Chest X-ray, AP view. Patient: 44 years old, sex F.
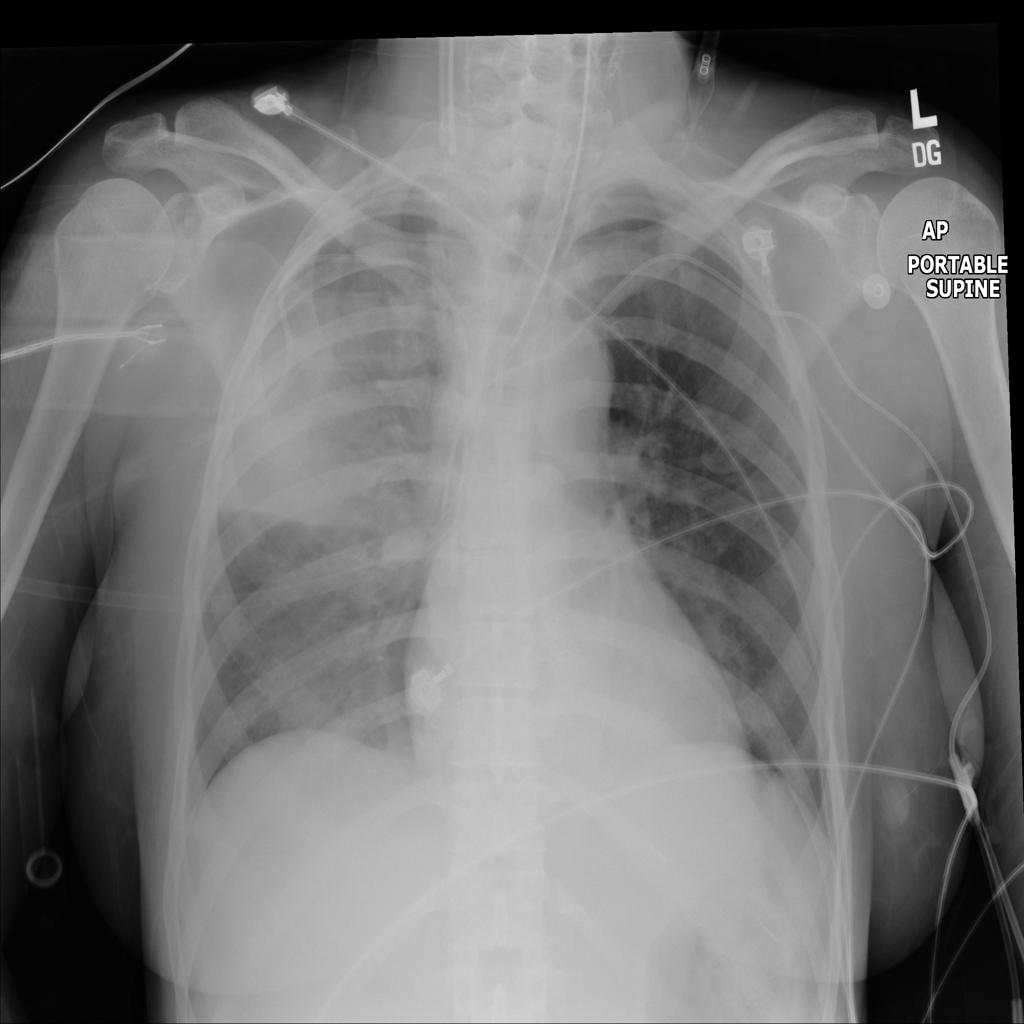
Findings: Consolidation